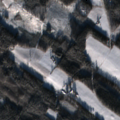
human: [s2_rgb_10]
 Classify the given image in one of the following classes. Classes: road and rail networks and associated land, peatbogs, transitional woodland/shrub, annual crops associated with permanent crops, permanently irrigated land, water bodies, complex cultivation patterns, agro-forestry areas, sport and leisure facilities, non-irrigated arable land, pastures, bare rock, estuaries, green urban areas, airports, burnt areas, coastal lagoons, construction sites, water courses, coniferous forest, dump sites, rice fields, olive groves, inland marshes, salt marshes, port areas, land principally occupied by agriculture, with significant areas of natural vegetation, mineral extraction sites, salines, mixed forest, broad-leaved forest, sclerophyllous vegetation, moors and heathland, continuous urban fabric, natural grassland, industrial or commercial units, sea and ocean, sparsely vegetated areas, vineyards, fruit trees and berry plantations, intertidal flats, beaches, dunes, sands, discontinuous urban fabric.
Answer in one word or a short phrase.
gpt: non-irrigated arable land, mixed forest, transitional woodland/shrub